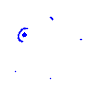
Particle: electron